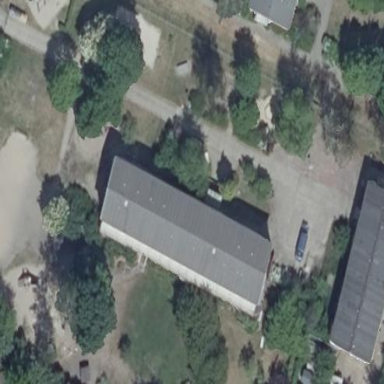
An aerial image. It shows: Kindergarten building.